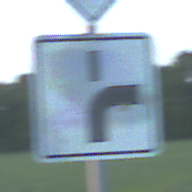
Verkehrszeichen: VerlaufVorfahrtsstrasse8
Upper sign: Vorfahrtsstrasse
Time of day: SunriseSunset
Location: Outdoor (Nature)
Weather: PartlyCloudy
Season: NotSpecified
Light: Natural